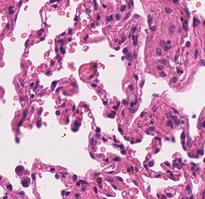
Tumor epithelial tissue: no
Tumor-associated stroma tissue: no
Normal tissue: yes